Field crop: maize
Growth stage: 2
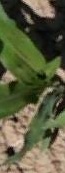
Species: maize